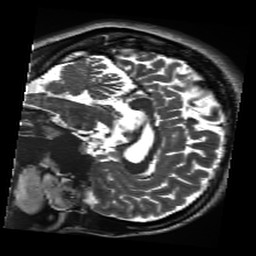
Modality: inplaneT2
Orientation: sagittal
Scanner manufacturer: siemens
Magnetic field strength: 3 T
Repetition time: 11 s
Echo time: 0.059 s